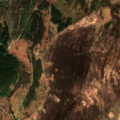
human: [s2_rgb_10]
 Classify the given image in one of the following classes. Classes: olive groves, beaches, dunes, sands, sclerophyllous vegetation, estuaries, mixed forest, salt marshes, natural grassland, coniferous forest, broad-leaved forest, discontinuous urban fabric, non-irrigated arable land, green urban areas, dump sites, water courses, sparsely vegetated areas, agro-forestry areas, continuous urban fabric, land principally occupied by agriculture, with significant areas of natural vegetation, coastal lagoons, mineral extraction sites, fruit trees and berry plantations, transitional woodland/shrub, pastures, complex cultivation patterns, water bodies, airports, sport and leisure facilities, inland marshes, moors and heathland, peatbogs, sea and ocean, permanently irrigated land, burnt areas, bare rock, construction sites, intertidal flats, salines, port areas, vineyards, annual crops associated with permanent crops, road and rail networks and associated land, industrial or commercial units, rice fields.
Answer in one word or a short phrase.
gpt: coniferous forest, mixed forest, moors and heathland, transitional woodland/shrub